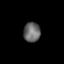
Tissue: lung
Cell type: Others
Senescence score: 0.2253
Nuclear area (px): 324
Mean DAPI intensity: 104.932